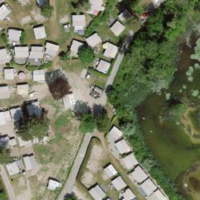
EUNIS habitat code: 53
Species observed at this site:
Tussilago farfara
Humulus lupulus
Buxus sempervirens